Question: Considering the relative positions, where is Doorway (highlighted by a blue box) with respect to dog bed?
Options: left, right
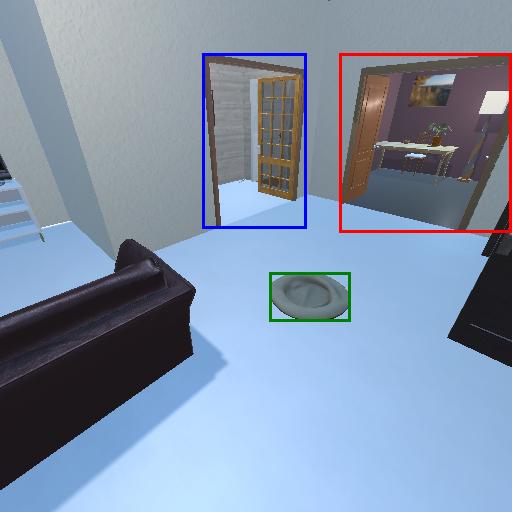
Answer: left